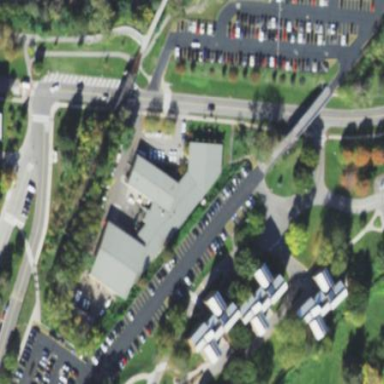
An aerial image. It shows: Police amenity at university building.